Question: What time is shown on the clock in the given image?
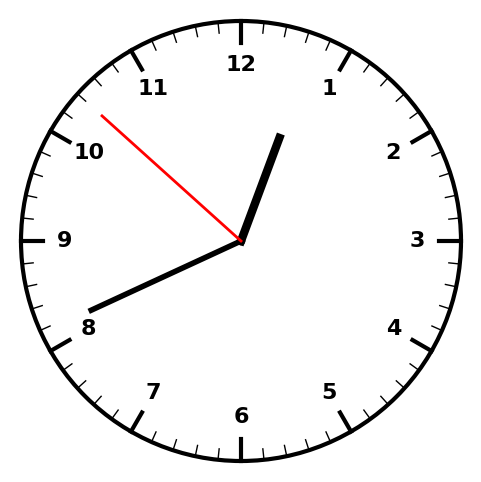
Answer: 12:40:52